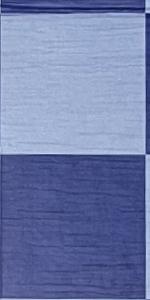
Label: Empty